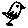
Label: bird